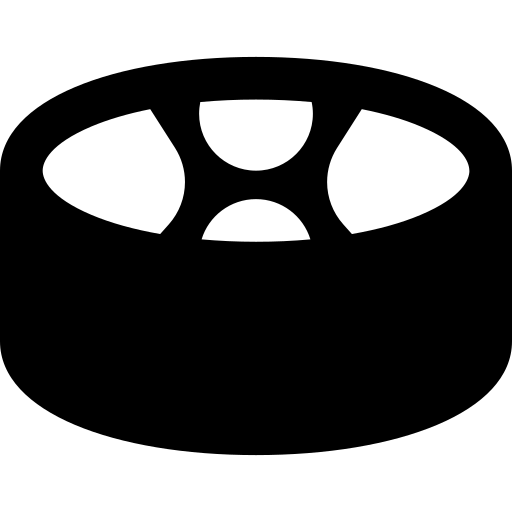
Tags: icon, FontAwesome, fa-icon, solid, drum, steelpan